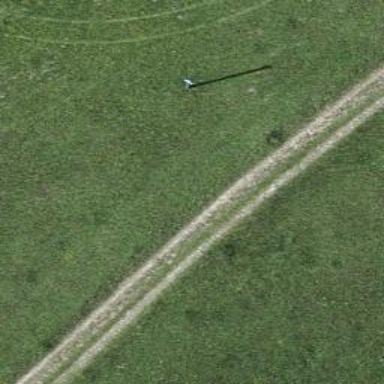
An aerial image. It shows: Track with very rough surface.